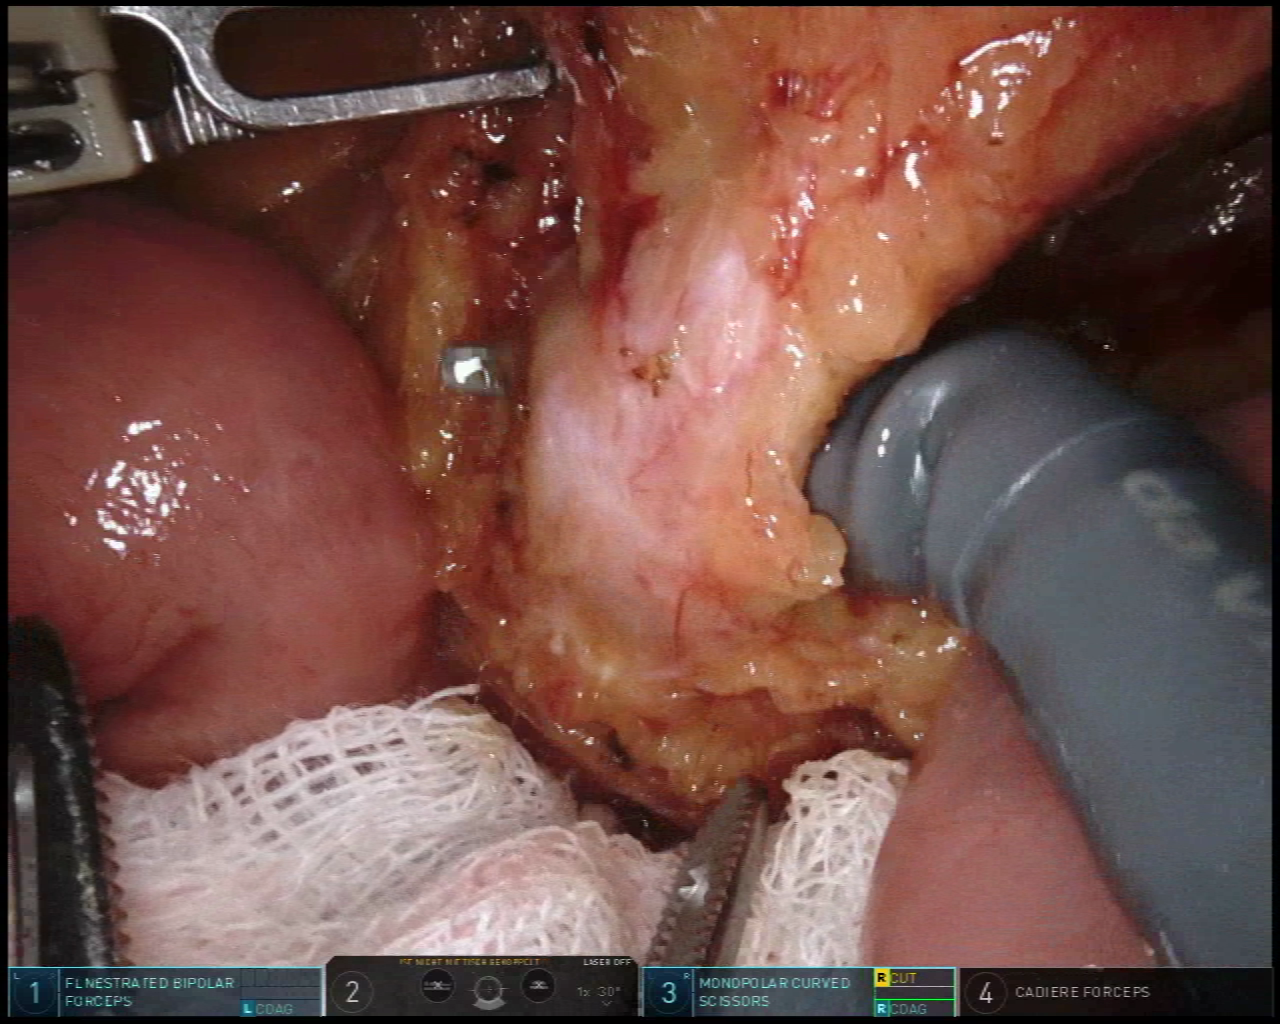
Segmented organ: small_intestine
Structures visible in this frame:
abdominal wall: no
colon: no
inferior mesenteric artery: no
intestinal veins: no
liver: no
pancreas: no
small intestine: yes
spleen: no
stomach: no
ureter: yes
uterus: no
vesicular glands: no